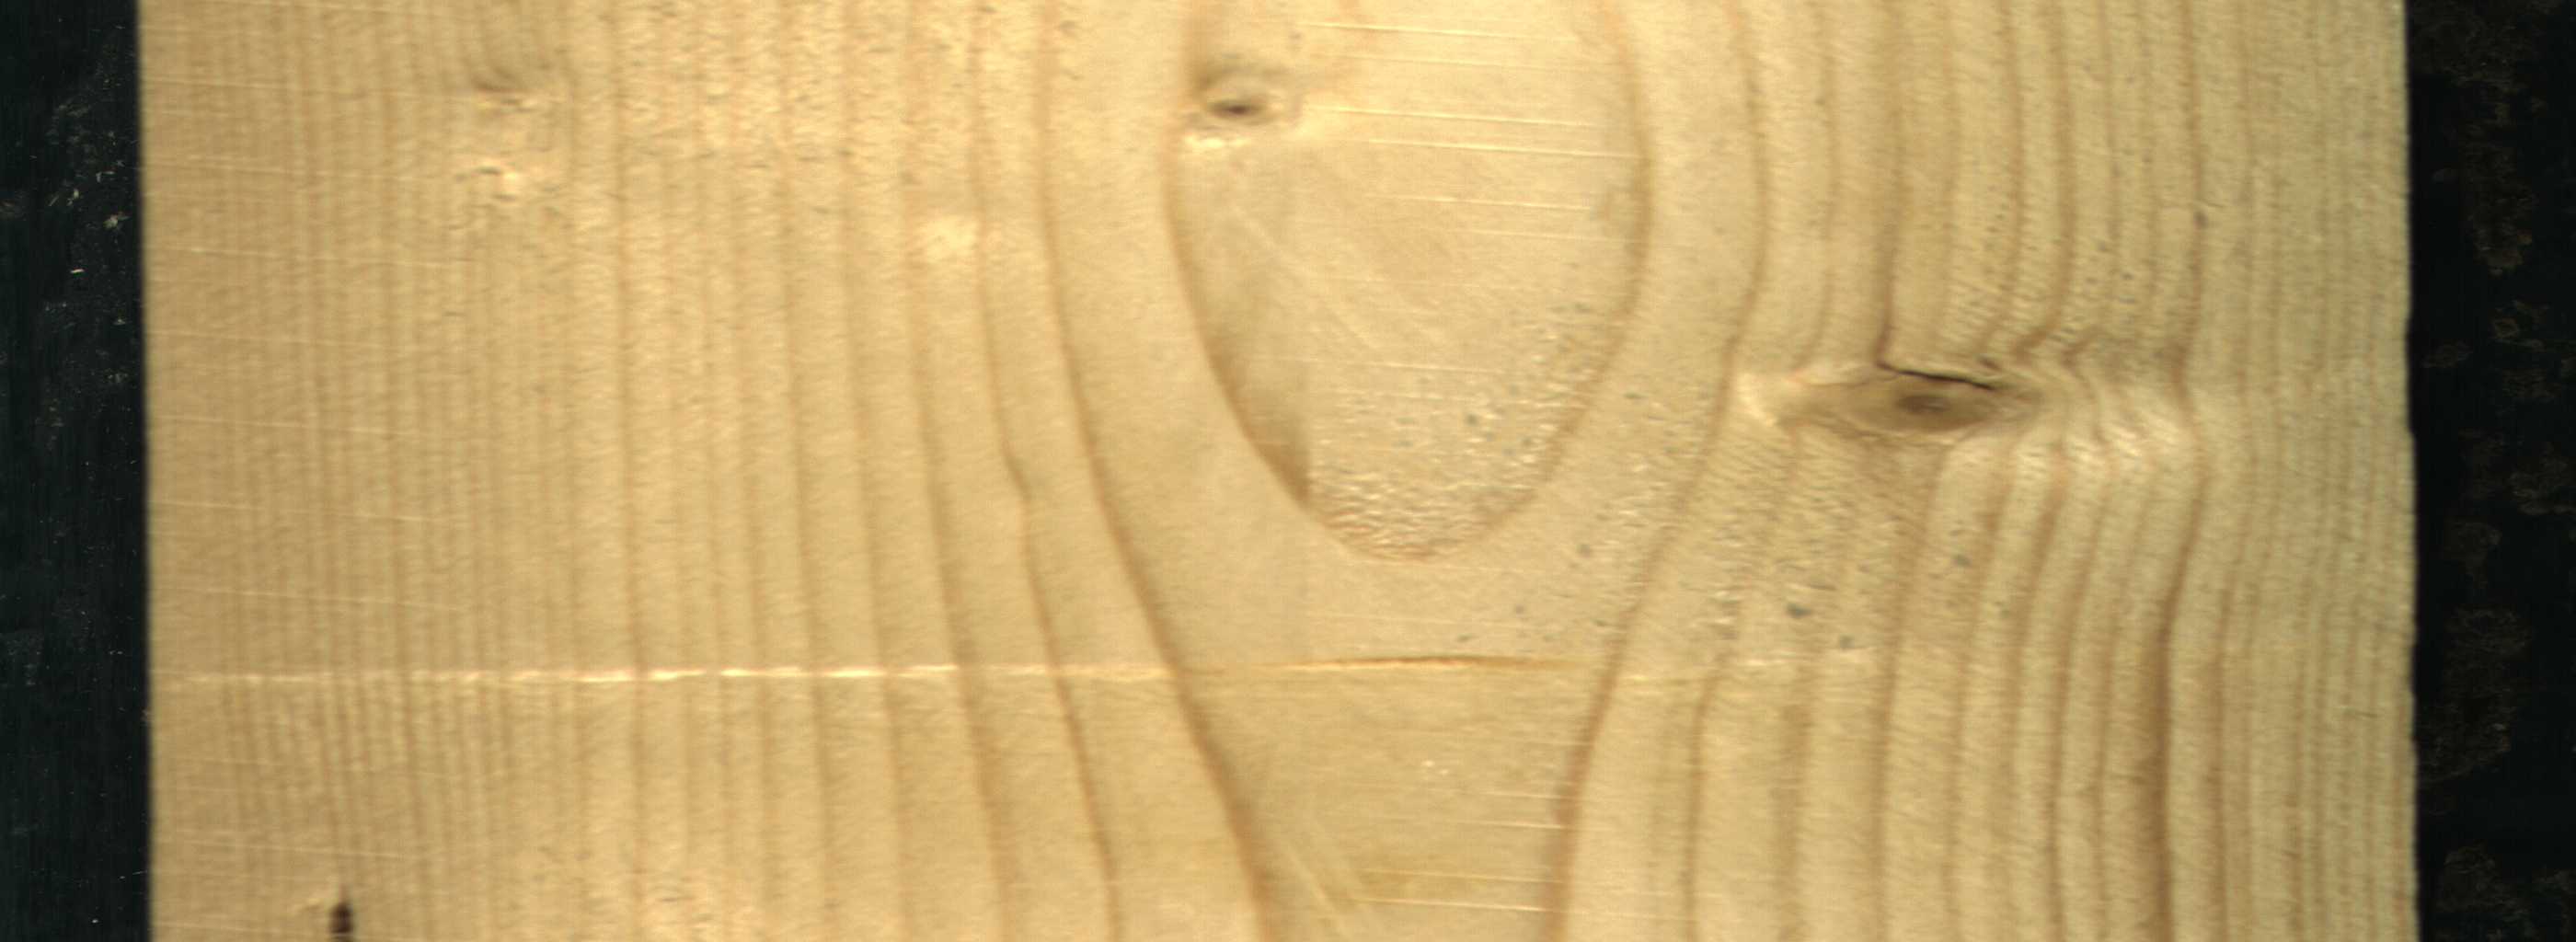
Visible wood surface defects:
resin
Live_Knot
Live_Knot